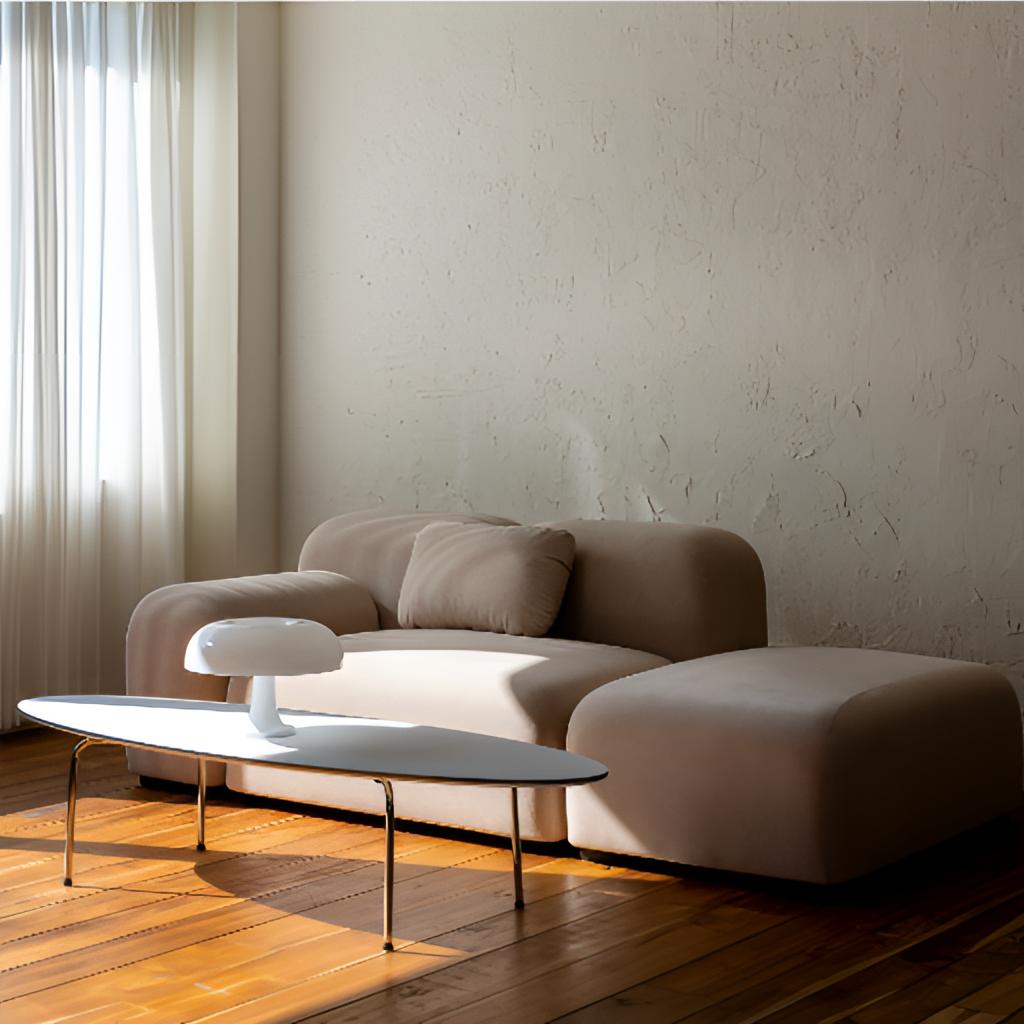
living room, beige fabric sofa, beige plaster wallpaper, with solid pattern, wood flooring, with plank pattern, minimalist